Question:
Currently trying to import the following via the following script:
'''
files = dir('C:\Users\student\Desktop\pattern hw4\train\*.mat');
for i=1:length(files)
A = load(files(i)); % <-- line 7
end
'''
I get the error though:
'''
Error using load
Argument must contain a string.
Error in hw4 (line 7)
A = load(files(i));
'''
After adding '.name' I get the error:
'''
>> hw4
Error using load
Unable to read file 'class1_1.mat': no such file or directory.
Error in hw4 (line 7)
A = load(files(i).name);
'''
'''
files = dir('C:\Users\student\Desktop\pattern hw4\train\*.mat');
dname='C:\Users\student\Desktop\pattern hw4\train\';
for i=1:length(files)
fname=fullfile(dname,files(i).name);
A = load(fname);
end
'''
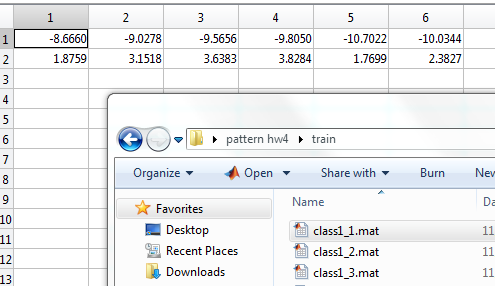
Answer: The load command is expecting the filename whereas dir returns a structure. Try:
'''
A = load(files(i).name);
'''